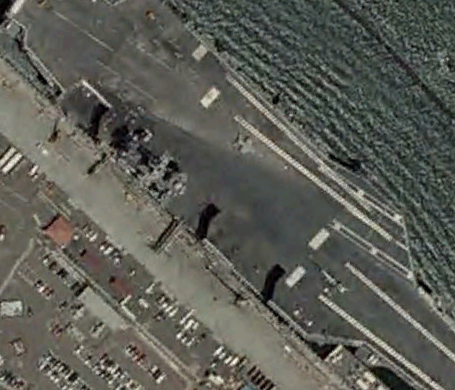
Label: aircraft_carrier